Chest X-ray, AP view. Patient: 41 years old, sex F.
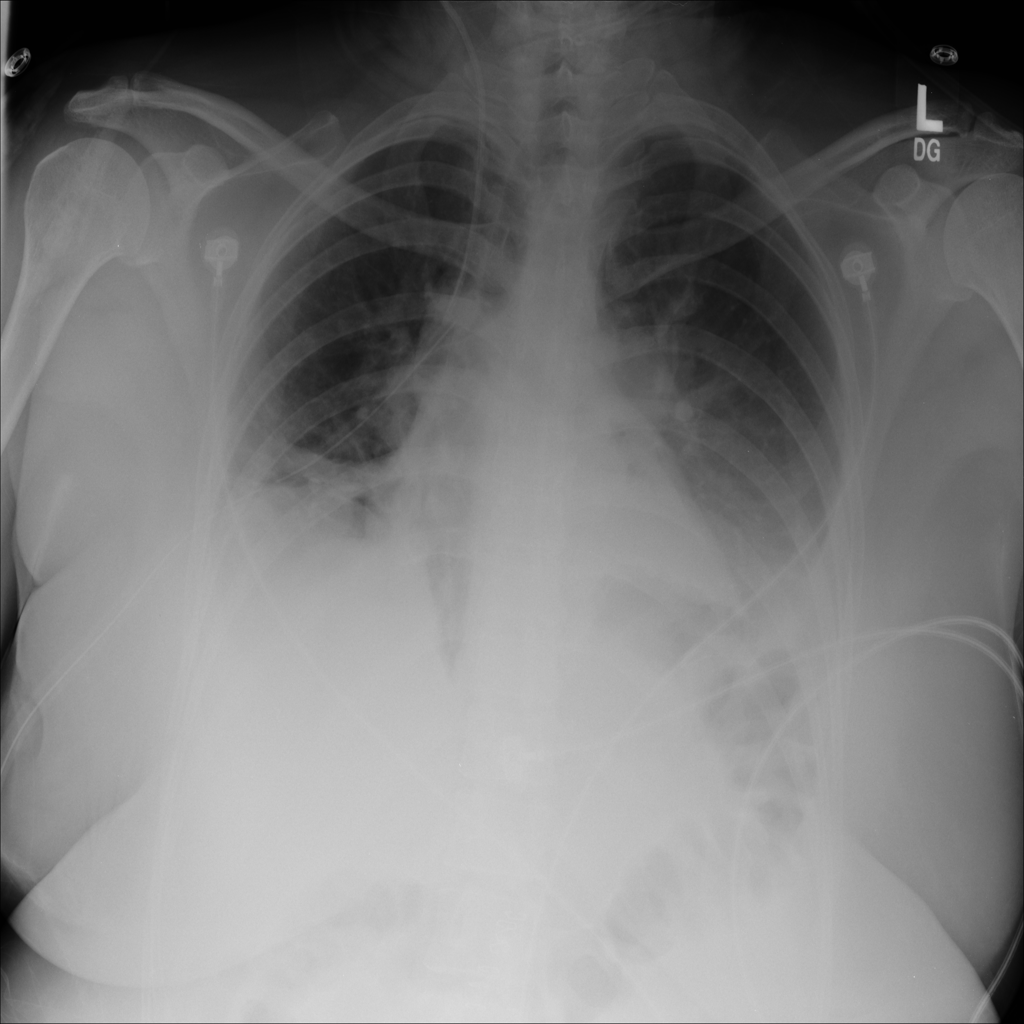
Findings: Atelectasis, Effusion